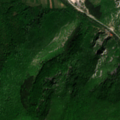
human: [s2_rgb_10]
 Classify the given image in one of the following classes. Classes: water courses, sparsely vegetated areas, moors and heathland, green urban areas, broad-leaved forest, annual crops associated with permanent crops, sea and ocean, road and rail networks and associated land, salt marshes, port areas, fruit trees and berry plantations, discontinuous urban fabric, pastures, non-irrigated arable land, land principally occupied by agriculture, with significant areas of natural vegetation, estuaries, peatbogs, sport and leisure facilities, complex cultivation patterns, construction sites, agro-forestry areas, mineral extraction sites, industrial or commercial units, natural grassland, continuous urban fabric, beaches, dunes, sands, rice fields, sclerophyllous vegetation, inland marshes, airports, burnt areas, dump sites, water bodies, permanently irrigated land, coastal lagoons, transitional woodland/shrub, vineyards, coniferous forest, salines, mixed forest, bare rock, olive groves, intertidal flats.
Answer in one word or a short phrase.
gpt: land principally occupied by agriculture, with significant areas of natural vegetation, broad-leaved forest, transitional woodland/shrub, sparsely vegetated areas